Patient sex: F
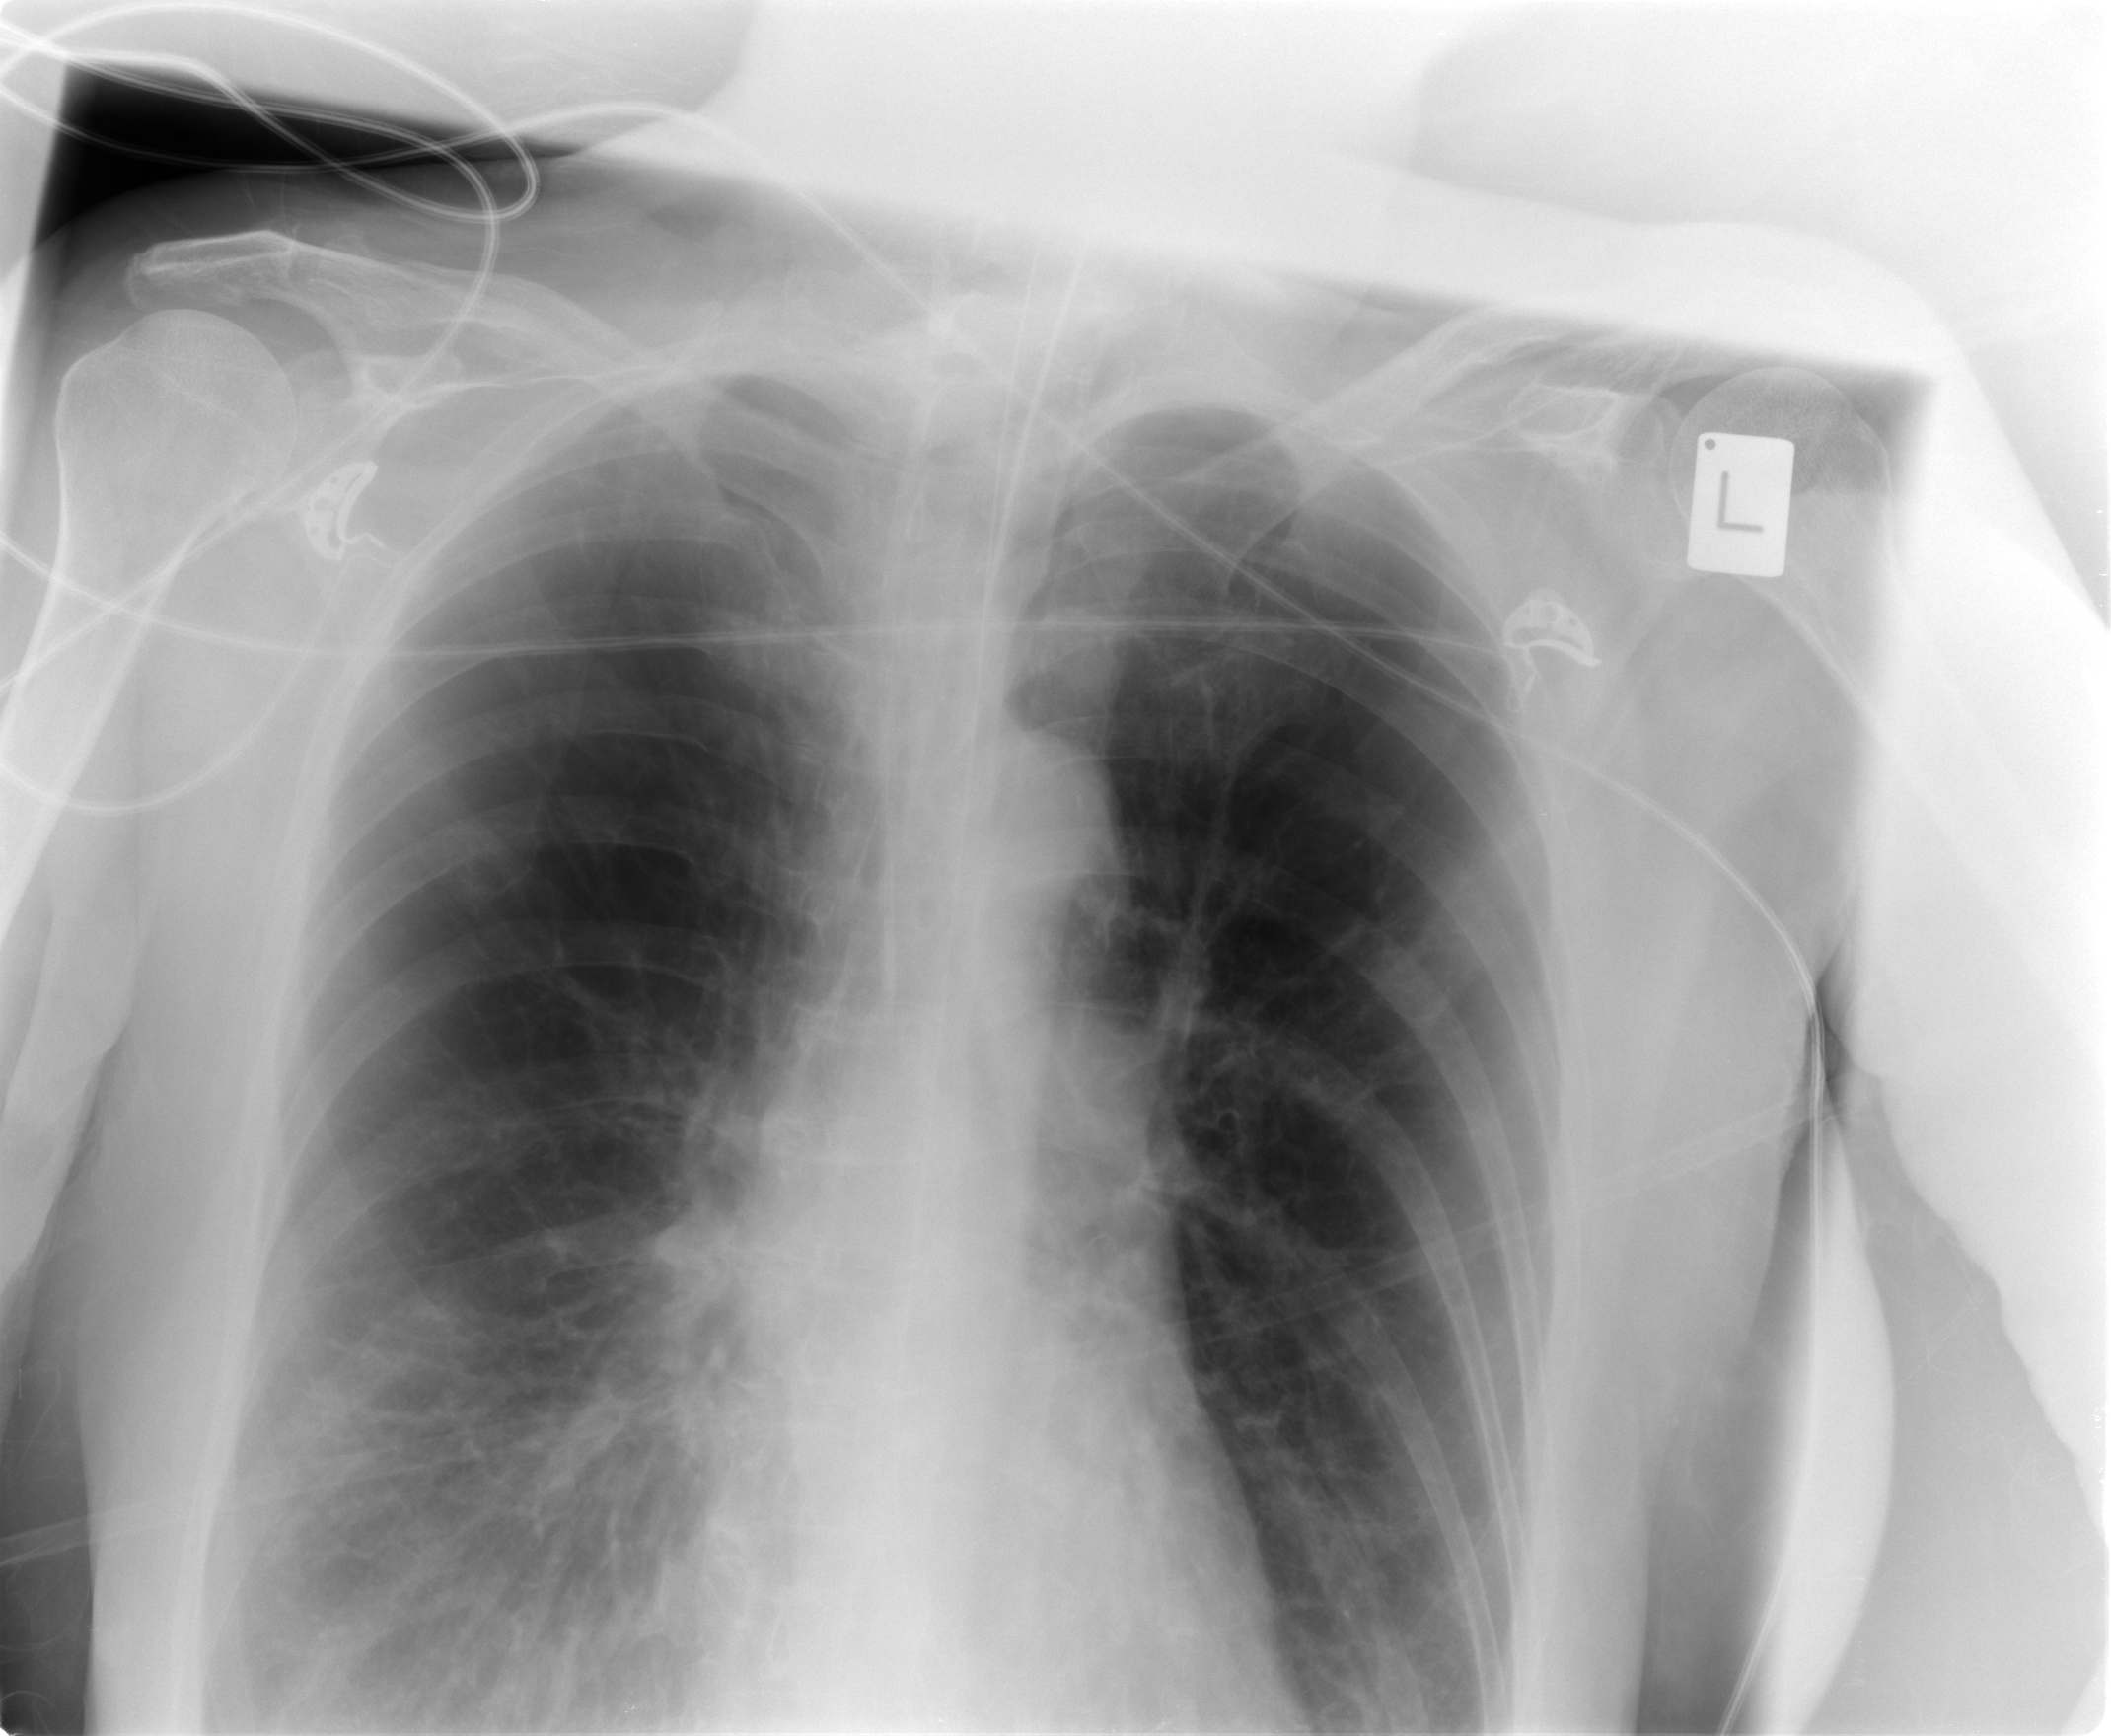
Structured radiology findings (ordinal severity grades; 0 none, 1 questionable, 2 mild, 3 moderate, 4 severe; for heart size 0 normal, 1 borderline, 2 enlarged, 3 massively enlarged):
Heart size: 0
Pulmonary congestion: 0
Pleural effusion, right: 2
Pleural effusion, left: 0
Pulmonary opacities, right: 2
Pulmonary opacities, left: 0
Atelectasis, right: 2
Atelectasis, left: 2